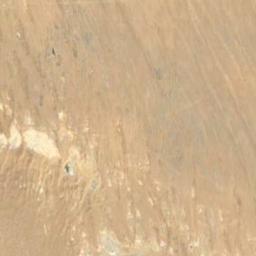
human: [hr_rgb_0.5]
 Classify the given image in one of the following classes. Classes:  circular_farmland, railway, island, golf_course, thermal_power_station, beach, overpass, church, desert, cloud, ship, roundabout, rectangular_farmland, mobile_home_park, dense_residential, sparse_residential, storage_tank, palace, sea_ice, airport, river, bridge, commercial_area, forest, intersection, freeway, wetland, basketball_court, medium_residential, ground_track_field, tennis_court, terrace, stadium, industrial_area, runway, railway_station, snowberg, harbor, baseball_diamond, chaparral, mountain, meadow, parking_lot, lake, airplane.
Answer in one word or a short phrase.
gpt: desert